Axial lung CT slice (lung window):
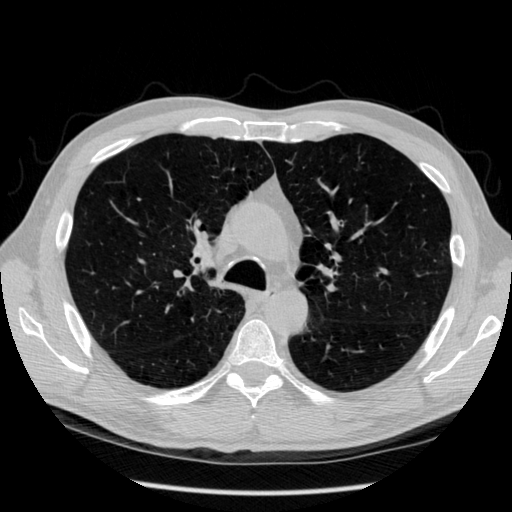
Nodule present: no